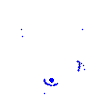
Particle: electron